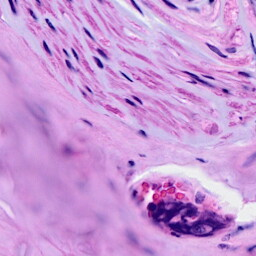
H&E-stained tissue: Breast